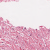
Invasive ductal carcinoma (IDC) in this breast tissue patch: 0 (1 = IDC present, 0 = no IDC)